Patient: sex F, age 53
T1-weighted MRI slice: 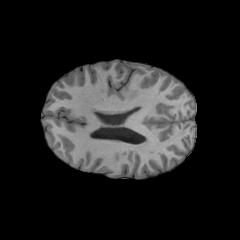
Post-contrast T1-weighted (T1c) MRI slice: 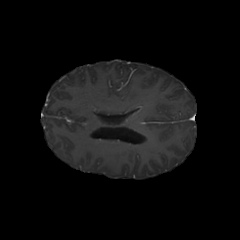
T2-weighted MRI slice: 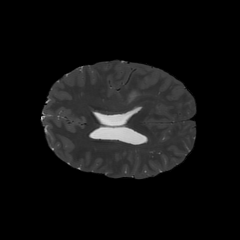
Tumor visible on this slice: yes
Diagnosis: Glioblastoma, IDH-wildtype
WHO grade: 4